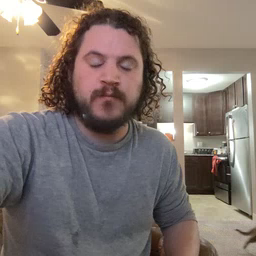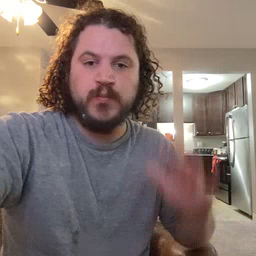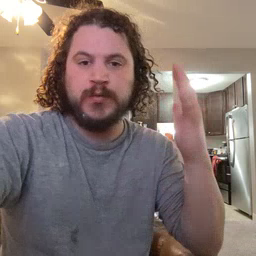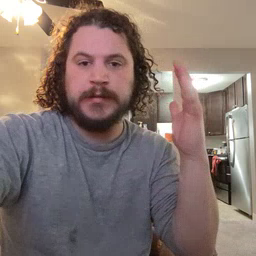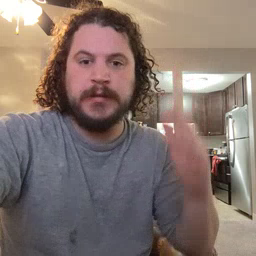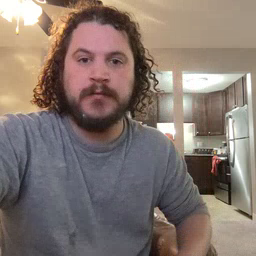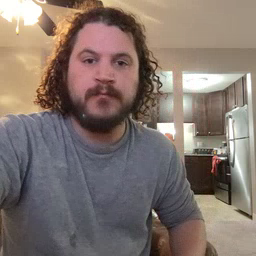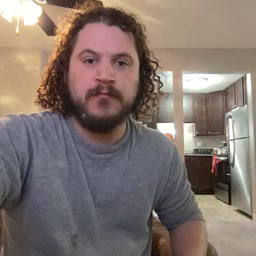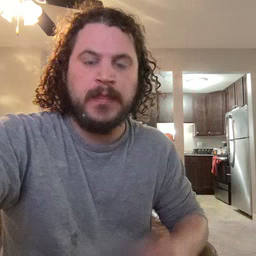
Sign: tree